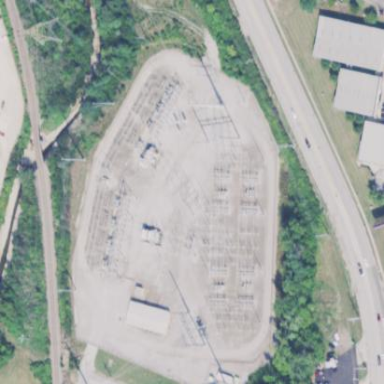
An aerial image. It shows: Fence surrounds transmission level power substation.